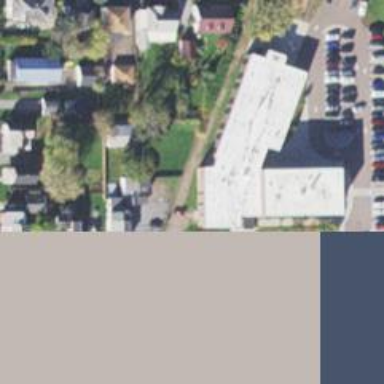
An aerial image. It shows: School.